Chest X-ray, PA view. Patient: 67 years old, sex F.
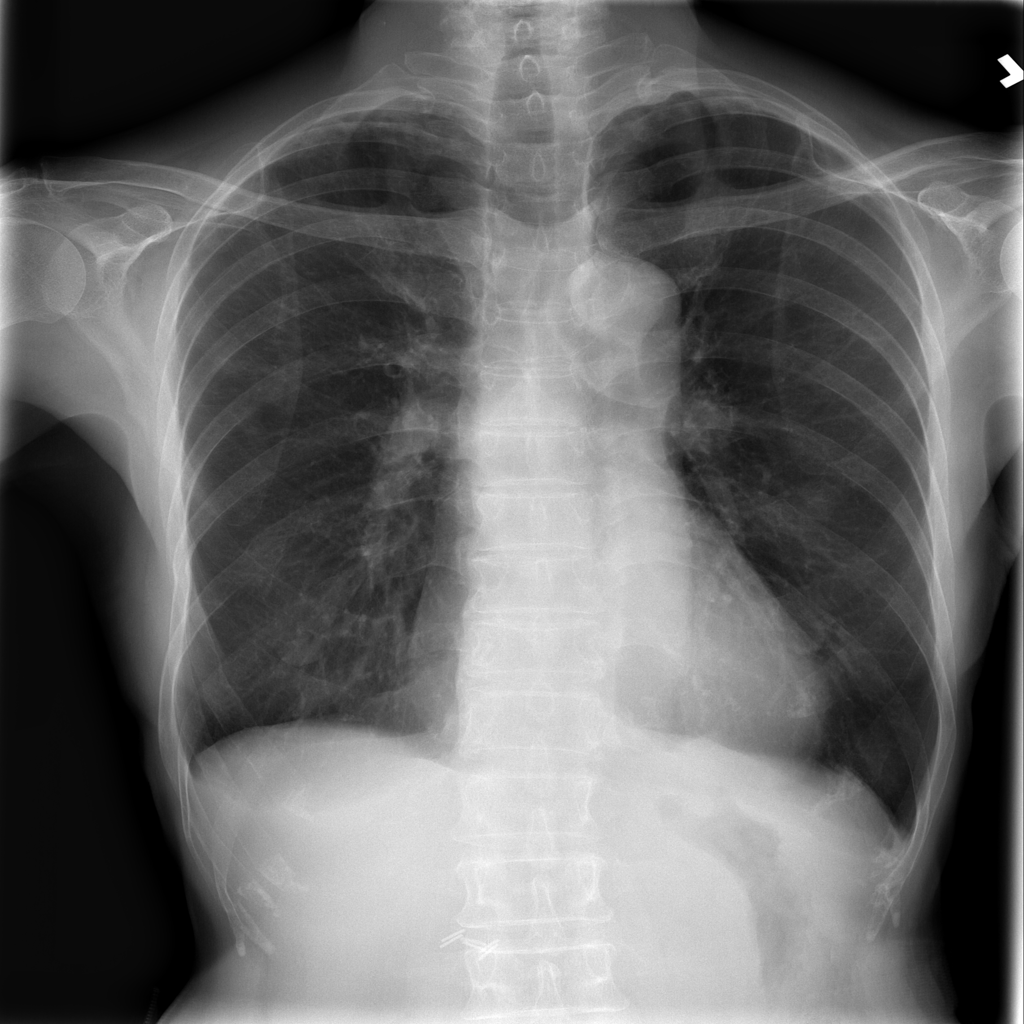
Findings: No Finding